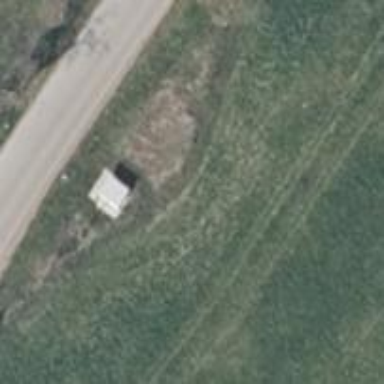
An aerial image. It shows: Power substation.